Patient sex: F
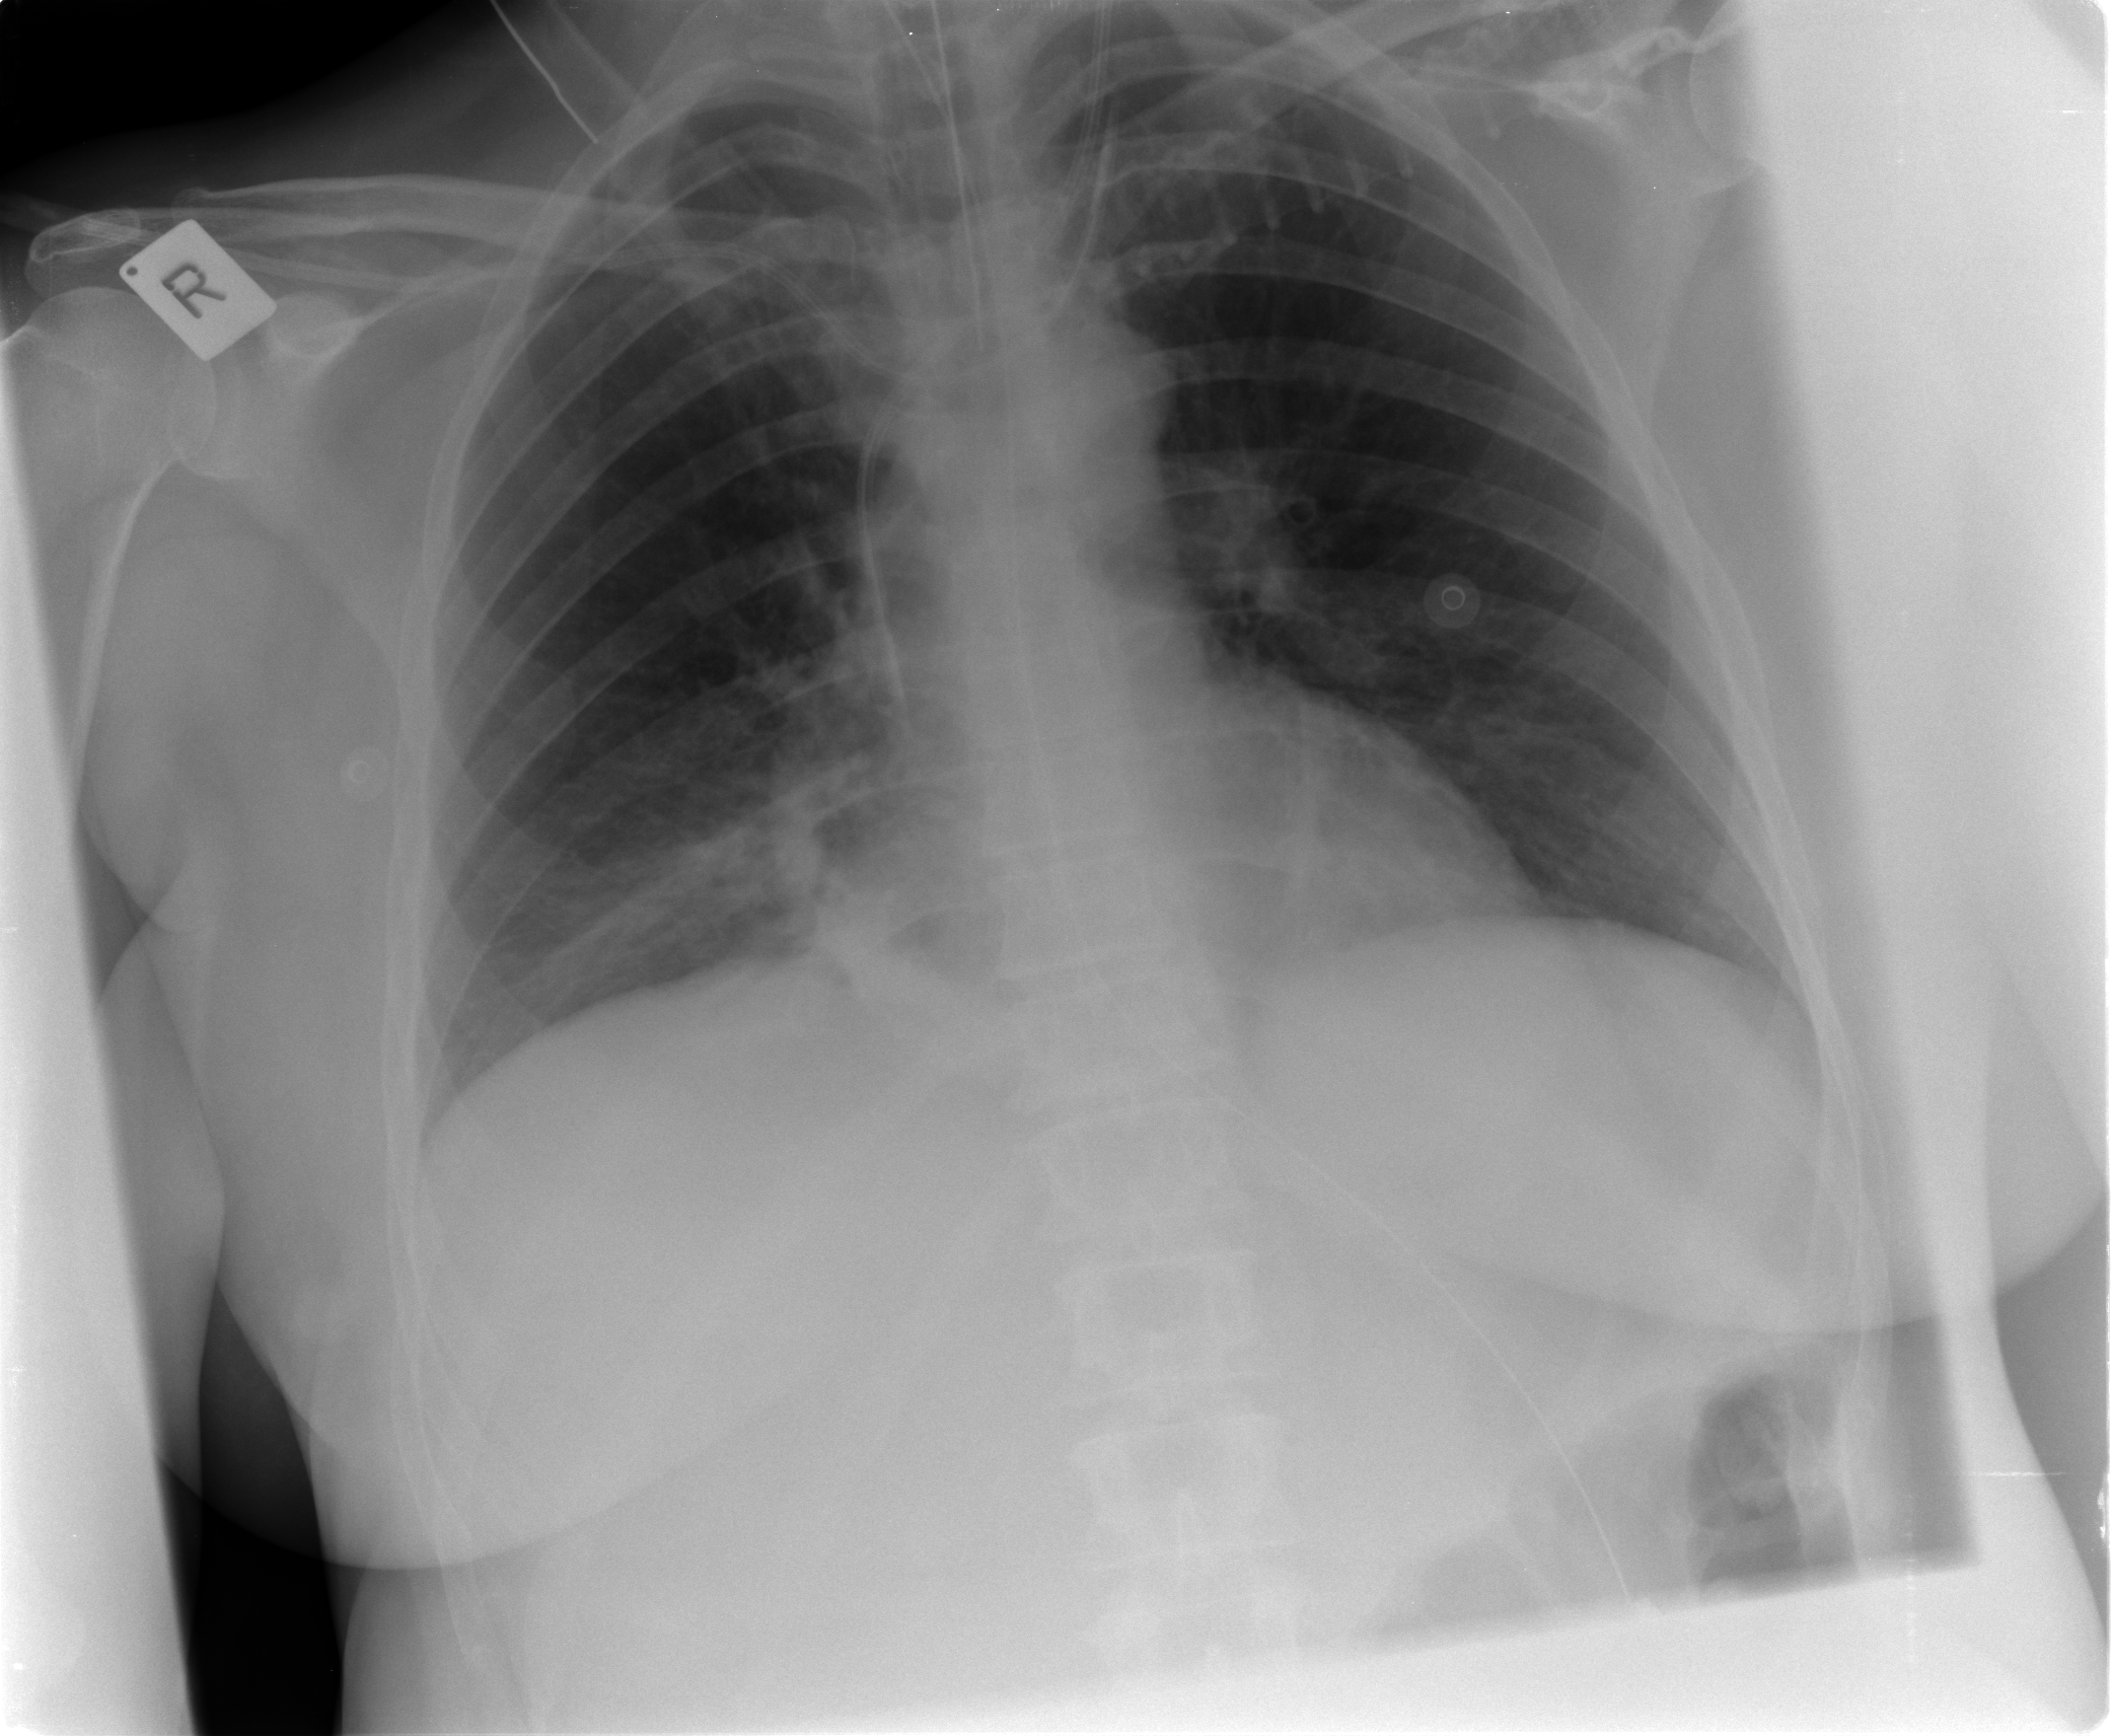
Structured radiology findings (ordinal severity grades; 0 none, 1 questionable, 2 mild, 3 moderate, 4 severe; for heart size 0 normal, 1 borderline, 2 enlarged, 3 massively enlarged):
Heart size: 0
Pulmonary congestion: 0
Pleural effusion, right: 0
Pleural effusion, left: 0
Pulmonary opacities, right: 2
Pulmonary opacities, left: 0
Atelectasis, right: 2
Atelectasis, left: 0